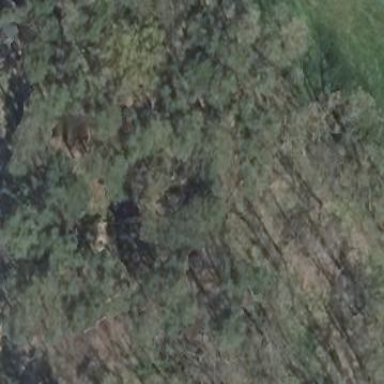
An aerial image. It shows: Forest area.